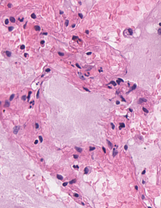
Tumor epithelial tissue: no
Tumor-associated stroma tissue: no
Normal tissue: yes